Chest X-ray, AP view. Patient: 3 years old, sex F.
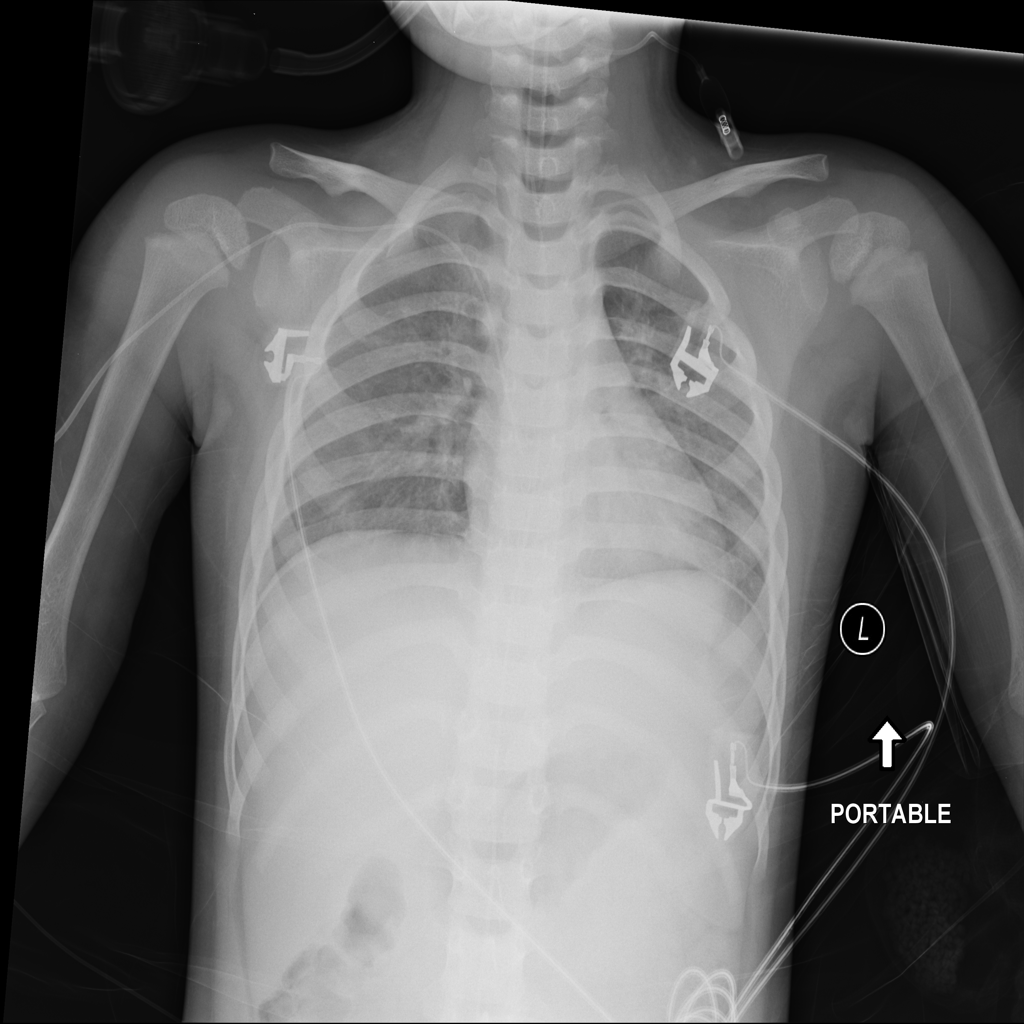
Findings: No Finding